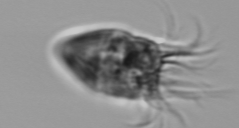
Label: Strombidium_morphotype1